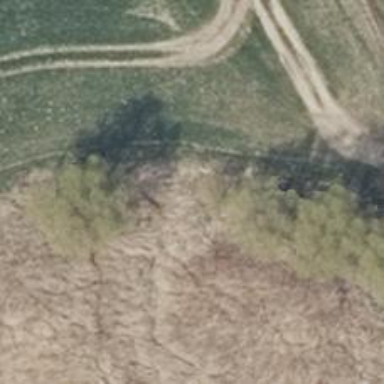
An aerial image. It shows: Row of deciduous broadleaved trees.